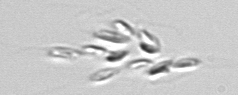
Label: Dinobryon